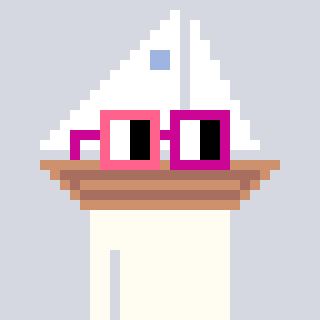
a pixel art character with square pink and red glasses, a sailboat-shaped head and a gold-colored body on a cool background